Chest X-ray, AP view. Patient: 45 years old, sex M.
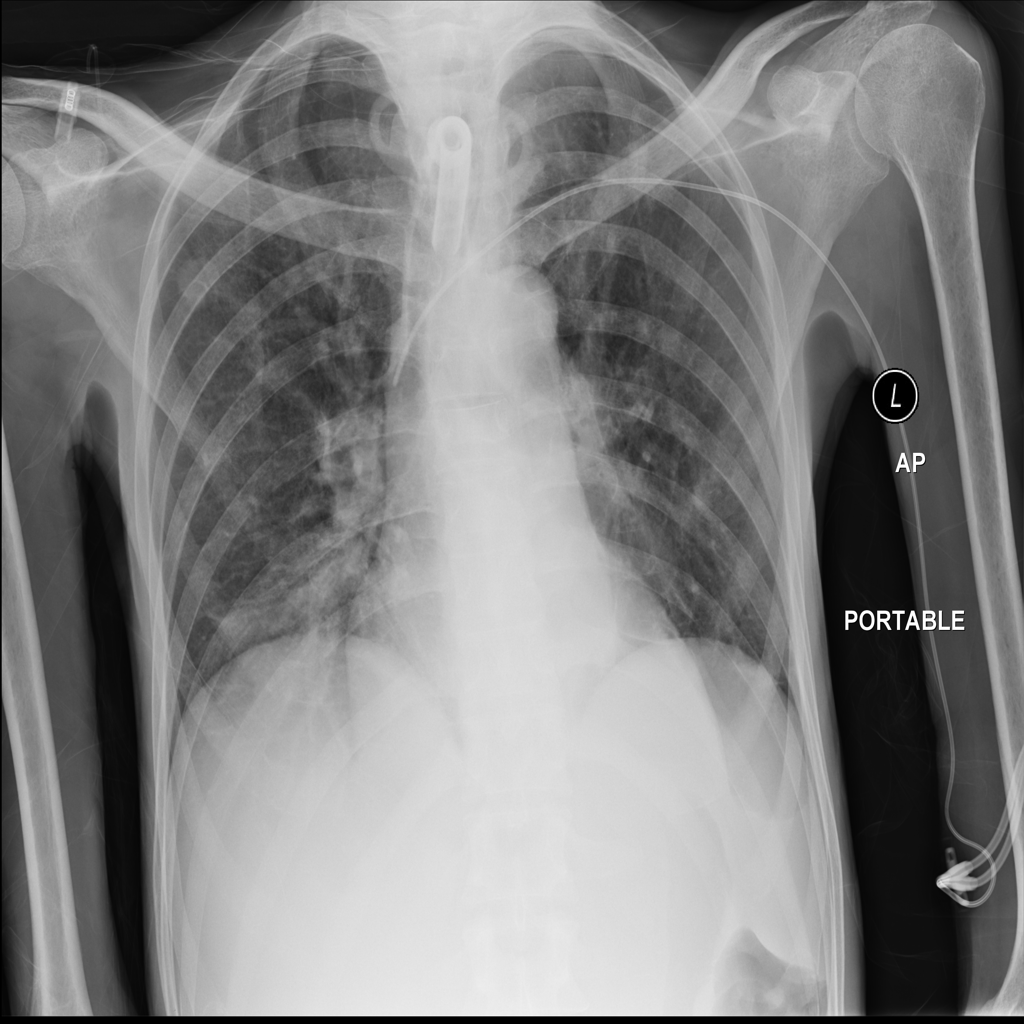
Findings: Nodule